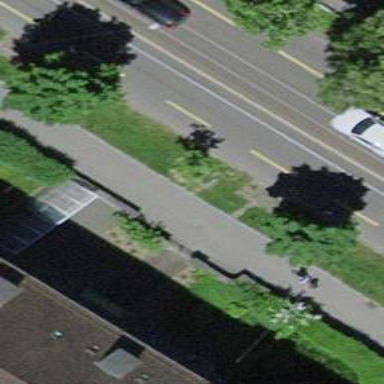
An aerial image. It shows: Avenue lined with trees.